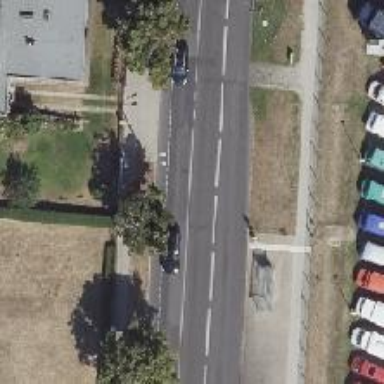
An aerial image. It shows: Public transport stop position.